Question: Basically I want to make bouncing stick and rotate control, with the left-right button.i'm facing an issue that the rotate not good as I expected because it won't follow my button like being affected by something after bouncing,

I'm using 2d physics material with 'friction = 1' and 'Bounciness = 0.9797' for perfect bouncing also attached to rigidbody2d.
I don't know, should I attach it on collider?
here my Player control Script:
'''
public Rigidbody2D r2d;
public float vertical;
public float horizontal;
public Joystick joystick;
private void Start() {
r2d = gameObject.GetComponent < Rigidbody2D > ();
joystick = FindObjectOfType < Joystick > ();
}
private void Update() {
Movement();
}
public void Movement() {
r2d.velocity = r2d.velocity.normalized * 7f;
//horizontal = joystick.Horizontal;
//vertical = joystick.Vertical;
//if (horizontal == 0 && vertical == 0)
//{
// Vector3 curRot = transform.localEulerAngles;
// Vector3 homeRot = transform.localEulerAngles;
// transform.localEulerAngles = Vector3.Slerp(curRot, homeRot, Time.deltaTime * 2);
//}
//else
//{
// transform.localEulerAngles = new Vector3(0f, 0f, Mathf.Atan2(horizontal, vertical) * -180 / Mathf.PI);
//}
}
public Vector3 target;
public float rotationSpeed = 10f;
public float offset = 5;
public void turnLeft() {
Vector3 dir = target - transform.position;
float angle = Mathf.Atan2(dir.y, dir.x) * Mathf.Rad2Deg;
Quaternion rotation = Quaternion.Euler(new Vector3(0, 0, angle + offset));
transform.rotation = Quaternion.Slerp(transform.rotation, -rotation, rotationSpeed * Time.deltaTime);
}
public void turnRight() {
Vector3 dir = target - transform.position;
float angle = Mathf.Atan2(dir.y, dir.x) * Mathf.Rad2Deg;
Quaternion rotation = Quaternion.Euler(new Vector3(0, 0, angle + offset));
transform.rotation = Quaternion.Slerp(transform.rotation, rotation, rotationSpeed * Time.deltaTime);
}
'''
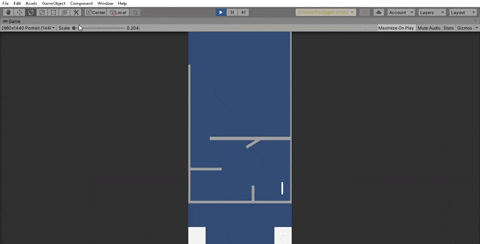
Answer: Whenever there is a 'Rigidbody'/'Rigidbody2D' involved you do want to manipulate anything via the '.transform' component!
This breaks the physics, collision detection and leads to strange movements basically the transform "fighting" against physics for priority.
What you rather want to do would be e.g. adjusting the <URL>
'''
public void turnLeft()
{
// Note that Time.deltaTime only makes sense if this is actually called every frame!
r2d.angularVelocity -= rotationSpeed * Time.deltaTime;
}
public void turnRight()
{
r2d.angularVelocity += rotationSpeed * Time.deltaTime;
}
'''